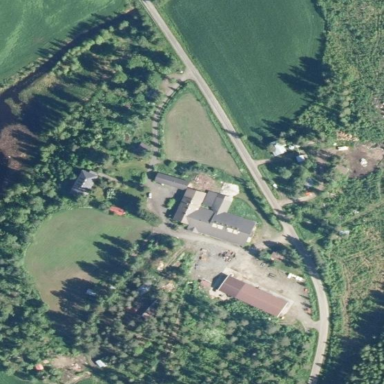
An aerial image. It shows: Farmyard area.